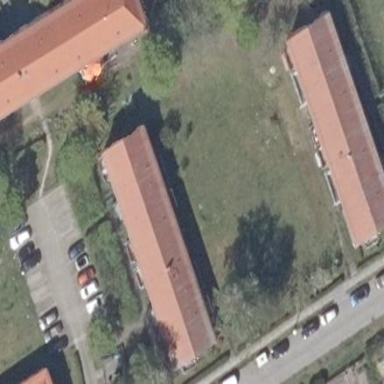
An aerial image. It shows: Building with red roof.